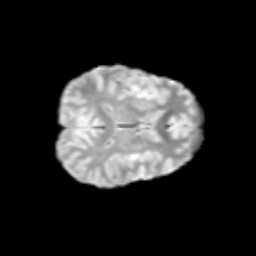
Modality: T2w
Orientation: axial
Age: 12
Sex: female
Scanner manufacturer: siemens
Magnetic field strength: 3 T
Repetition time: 3.8 s
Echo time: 0.07 s